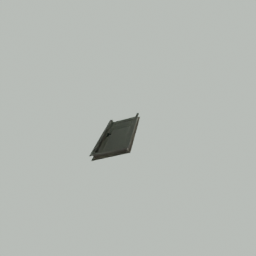
Label: architecture